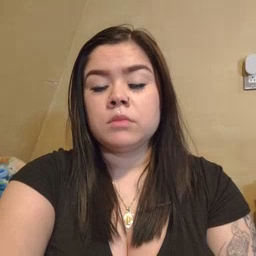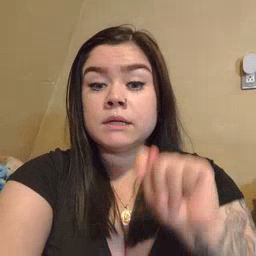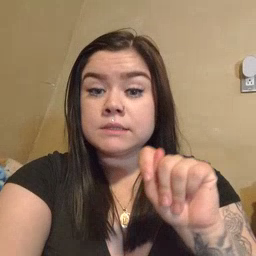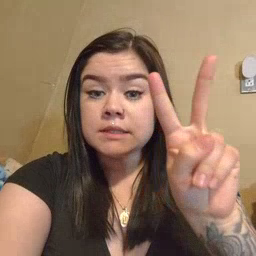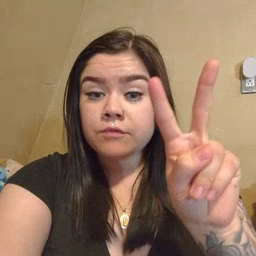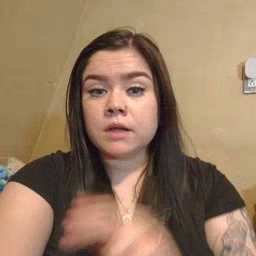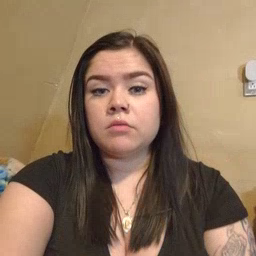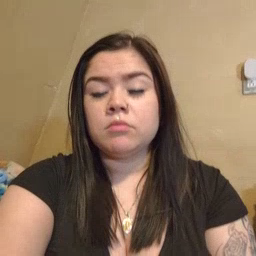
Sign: TV